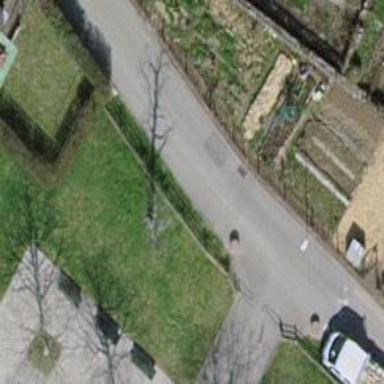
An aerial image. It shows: Residential road with opposite cycleway.